Question: I'm developing an application and I got stuck on the way.
Currently im using this code
'''
adapter.SelectCommand = New MySqlCommand("SELECT id,description from xconfigwarehouses", connection)
table = New DataTable
adapter.Fill(table)
cmb_destino.DataSource = table
cmb_destino.DisplayMember = "description"
cmb_destino.ValueMember = "id"
cmb_destino.SelectedIndex = -1
'''
---
to open a normal combobox in the application but i wanted to add a column to a datagridview to became something similar

the project is in visual basic
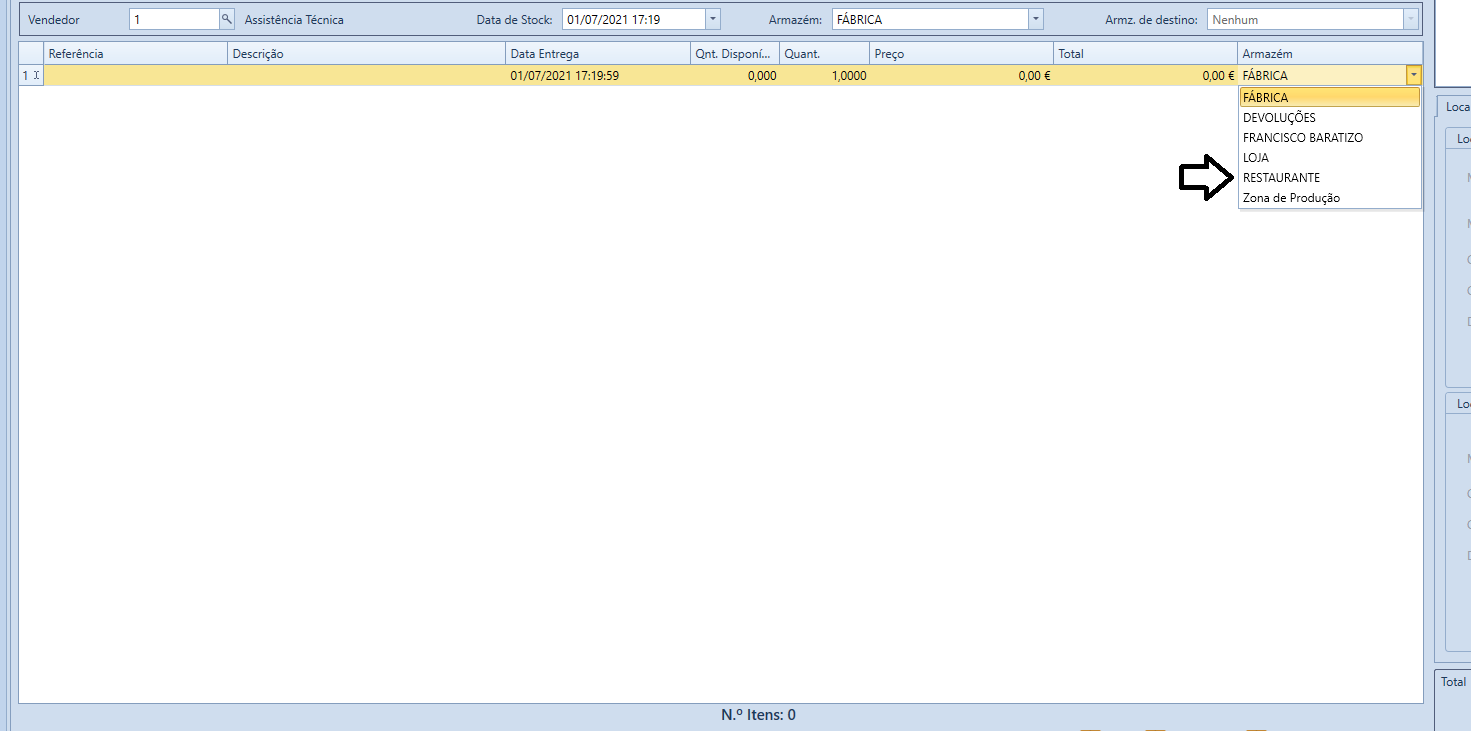
Answer: Like you have done, except with a datagridviewcombobox instead. Set the DataPropertyName property to the column name of the main table, if you plan on using the combo to update that main table being shown in the grid
Imagine the situation of a Person datatable with a column GenderId that is an int. Also a Gender table with N number of id:name pairs like 1:male, 2:female etc.
'''
personDt = new DataTable
personAdapter.Fill(personDt)
genderDt = new DataTable
genderAdapter.Fill(genderDt)
'''
Then the setup would be:
## DataGridView
-
## DataGridViewComboBox
- - - -
ComboBox becomes 2 way: when it finds '1' in the person gender, it looks it up and shows "male". When user changes item to "female" it gets associated 2 in genderDt.Id column and stores it to personDt.GenderId